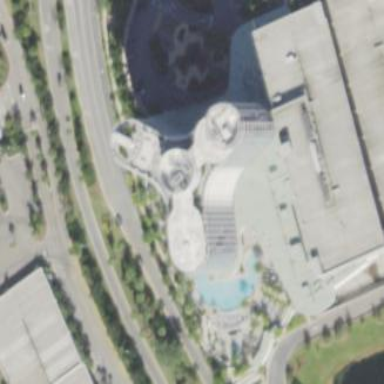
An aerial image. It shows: Hotel building.